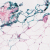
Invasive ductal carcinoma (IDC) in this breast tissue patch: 0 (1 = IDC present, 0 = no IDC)